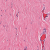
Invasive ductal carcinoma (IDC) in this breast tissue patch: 0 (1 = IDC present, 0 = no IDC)